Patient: sex M, age 43
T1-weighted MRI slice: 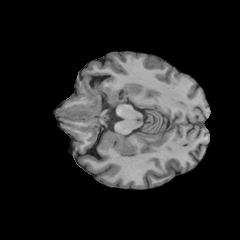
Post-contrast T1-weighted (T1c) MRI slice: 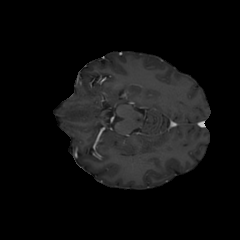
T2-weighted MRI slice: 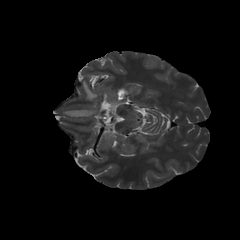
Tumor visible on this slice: yes
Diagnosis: Glioblastoma, IDH-wildtype
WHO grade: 4